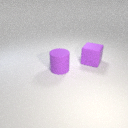
large purple rubber cube to the right of large purple rubber cylinder